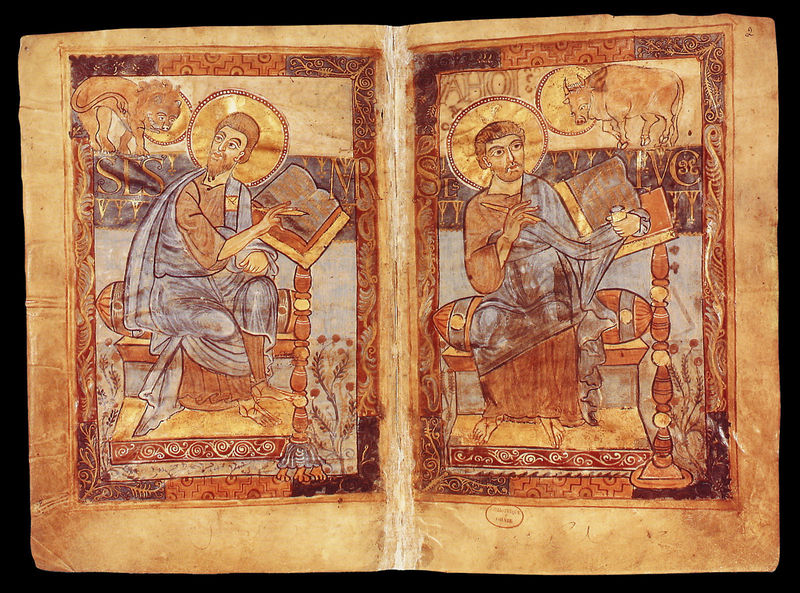
Titel: Godescalc Evangelistar
Standort: Herkunftsort: Aachen (EU - D)
Institution: Paris, Bibliothèque Nationale
Schlagwörter: stuhl, bibel, geistlicher, gold, schreibtisch, kuh, buch, heiligenschein, löwe, heilig, ochse, stier, markus, evangeliar, rond, lkas, kojiä